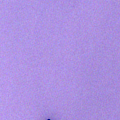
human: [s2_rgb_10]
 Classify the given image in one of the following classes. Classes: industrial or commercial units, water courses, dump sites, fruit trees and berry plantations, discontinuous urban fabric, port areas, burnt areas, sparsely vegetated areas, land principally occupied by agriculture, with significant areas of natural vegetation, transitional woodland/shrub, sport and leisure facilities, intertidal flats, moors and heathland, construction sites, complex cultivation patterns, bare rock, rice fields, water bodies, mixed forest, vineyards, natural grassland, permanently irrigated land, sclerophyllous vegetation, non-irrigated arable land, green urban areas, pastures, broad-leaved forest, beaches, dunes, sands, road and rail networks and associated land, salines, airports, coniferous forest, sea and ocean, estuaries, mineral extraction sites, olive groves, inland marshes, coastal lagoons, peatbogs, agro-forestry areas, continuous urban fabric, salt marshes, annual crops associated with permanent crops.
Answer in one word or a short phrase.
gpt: water bodies